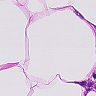
Metastatic tissue present: no